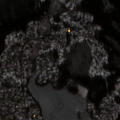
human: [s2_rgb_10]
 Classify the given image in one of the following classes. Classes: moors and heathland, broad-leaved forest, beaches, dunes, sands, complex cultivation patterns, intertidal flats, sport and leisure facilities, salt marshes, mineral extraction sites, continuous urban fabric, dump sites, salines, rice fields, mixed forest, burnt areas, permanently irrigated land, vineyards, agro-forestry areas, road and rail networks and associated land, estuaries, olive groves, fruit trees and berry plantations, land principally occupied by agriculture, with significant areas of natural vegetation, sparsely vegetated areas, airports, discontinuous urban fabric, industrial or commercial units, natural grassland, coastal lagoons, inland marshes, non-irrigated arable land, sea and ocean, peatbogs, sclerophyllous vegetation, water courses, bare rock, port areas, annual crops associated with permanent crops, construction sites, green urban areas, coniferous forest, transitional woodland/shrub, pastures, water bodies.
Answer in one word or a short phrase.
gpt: complex cultivation patterns, land principally occupied by agriculture, with significant areas of natural vegetation, coniferous forest, mixed forest, water bodies